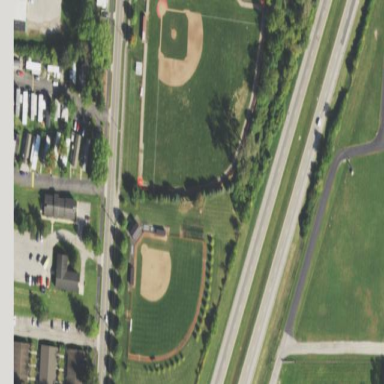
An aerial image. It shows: Baseball pitch for leisure land activities.